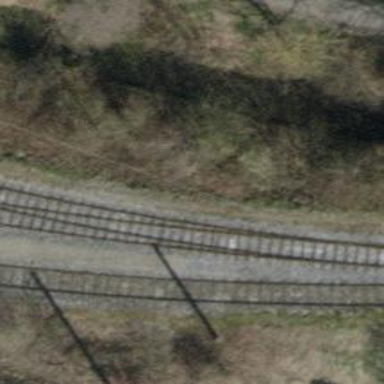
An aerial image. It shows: Railway switch.